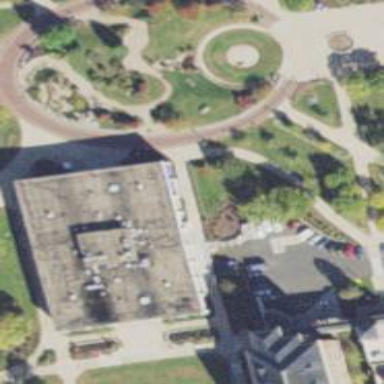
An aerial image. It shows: University building.